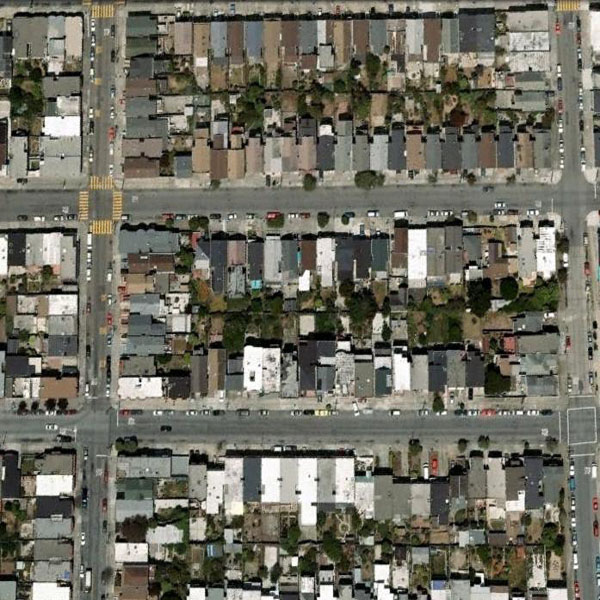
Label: Residential